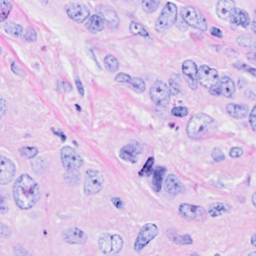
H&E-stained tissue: Breast